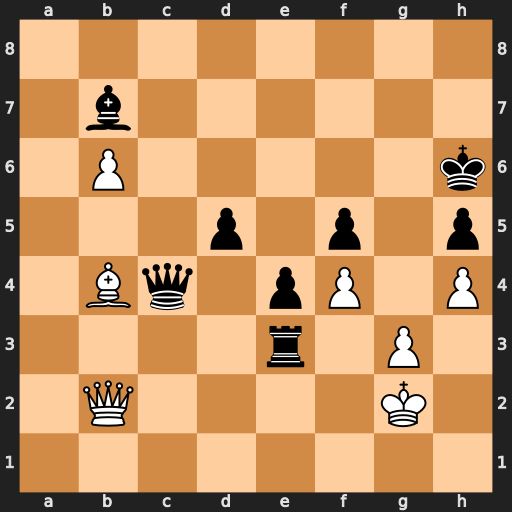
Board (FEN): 8/1b6/1P5k/3p1p1p/1Bq1pP1P/4r1P1/1Q4K1/8
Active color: w
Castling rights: -
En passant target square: -
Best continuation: Bf8+ Kh7 Qg7#